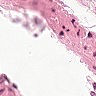
Metastatic tissue present: no